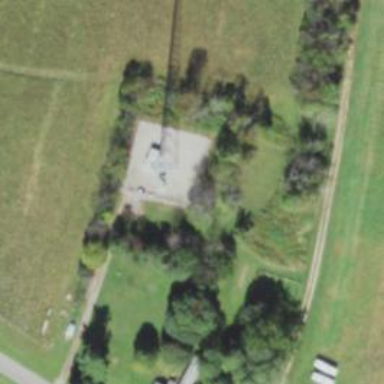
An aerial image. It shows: Communication mast tower.